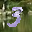
Label: 3